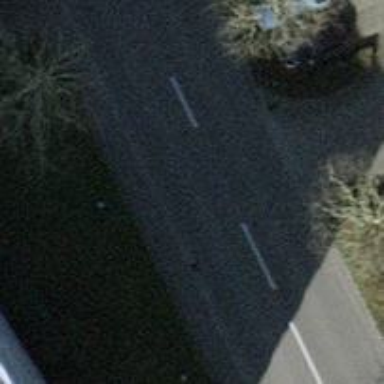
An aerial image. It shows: Tertiary road with asphalt surface.